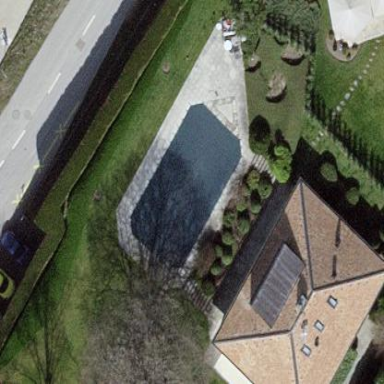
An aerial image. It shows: Swimming pool located in leisure land.